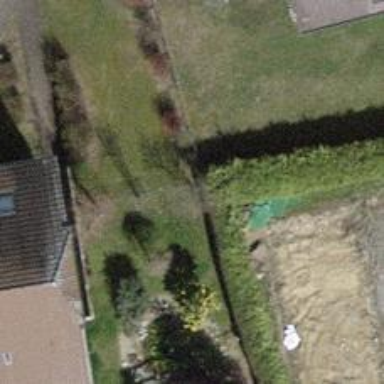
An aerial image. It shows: Hedge barrier.